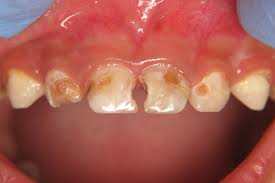
Condition: Caries